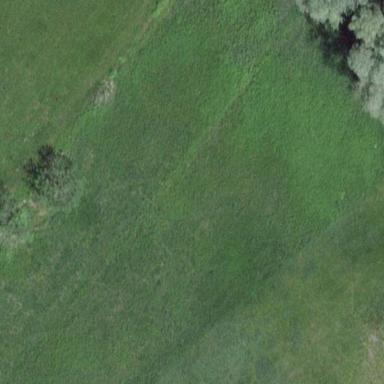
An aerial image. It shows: Area covered with grass.